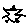
Label: bird